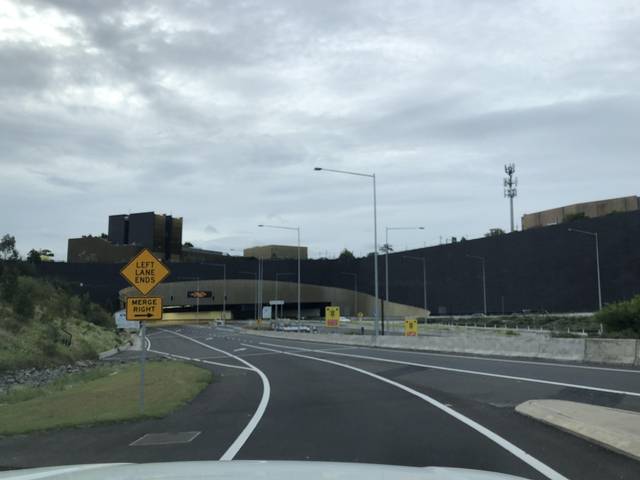
Region: Australia
Coordinates: -33.916, 151.178